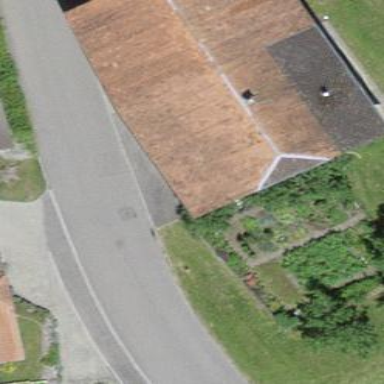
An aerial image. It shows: Farm building.